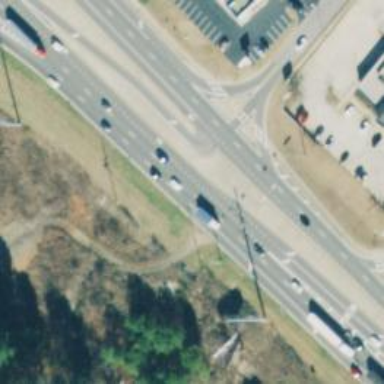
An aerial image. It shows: Trunk link highway.